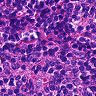
Metastatic tissue present: no